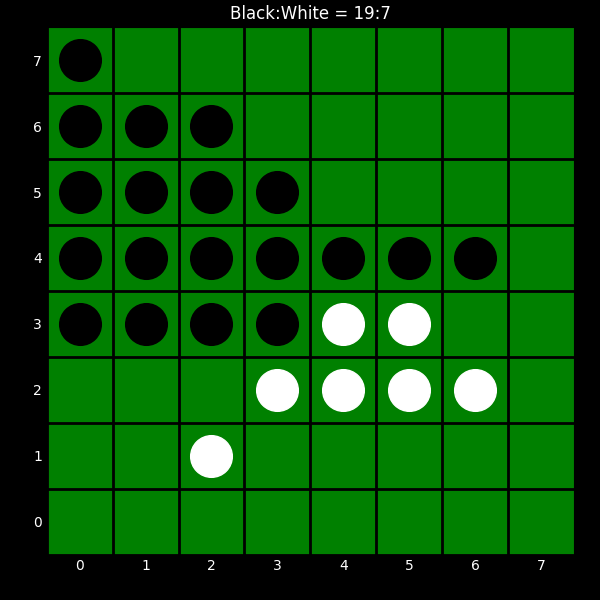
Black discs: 19
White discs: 7